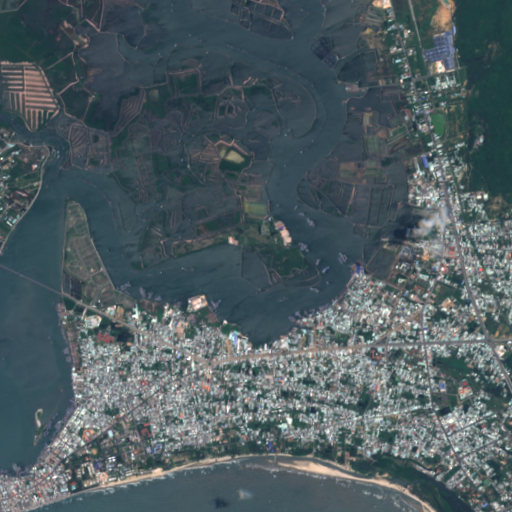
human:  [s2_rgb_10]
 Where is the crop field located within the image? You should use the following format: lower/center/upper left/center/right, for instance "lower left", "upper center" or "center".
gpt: The crop field is located in the upper right of the image.
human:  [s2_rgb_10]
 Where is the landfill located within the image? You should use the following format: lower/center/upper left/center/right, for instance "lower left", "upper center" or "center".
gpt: There is no landfill in the image.